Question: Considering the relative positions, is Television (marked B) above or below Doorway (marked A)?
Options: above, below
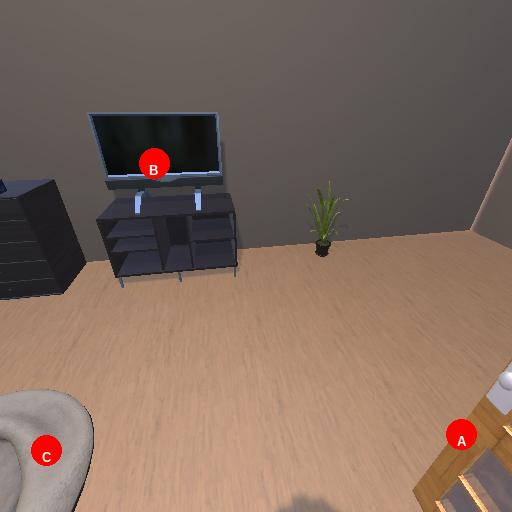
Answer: above